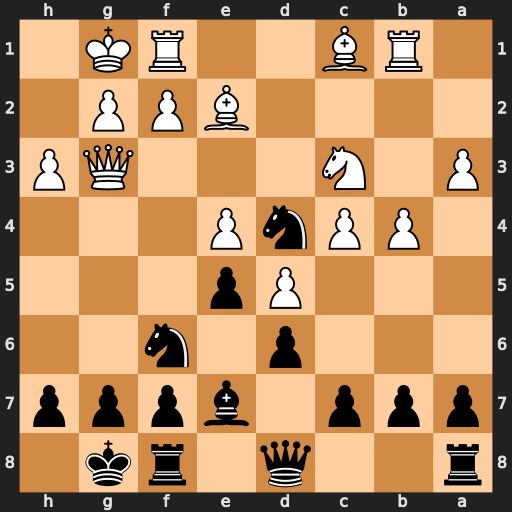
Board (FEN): r2q1rk1/ppp1bppp/3p1n2/3Pp3/1PPnP3/P1N3QP/4BPP1/1RB2RK1
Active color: b
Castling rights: -
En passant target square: -
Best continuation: Nxe4 Qd3 Nxc3